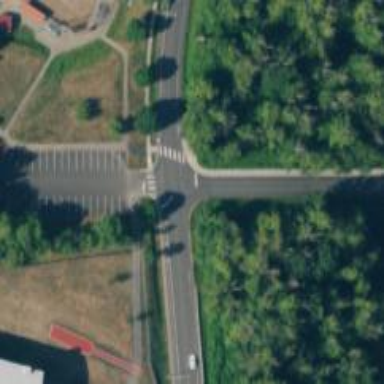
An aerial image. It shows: Uncontrolled road crossing.